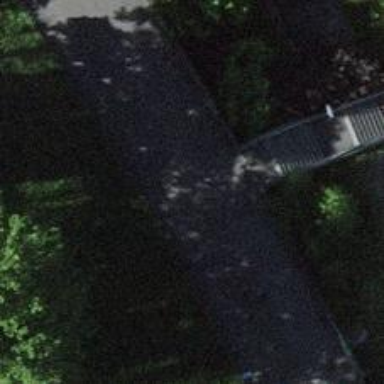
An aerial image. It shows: Concrete steps.